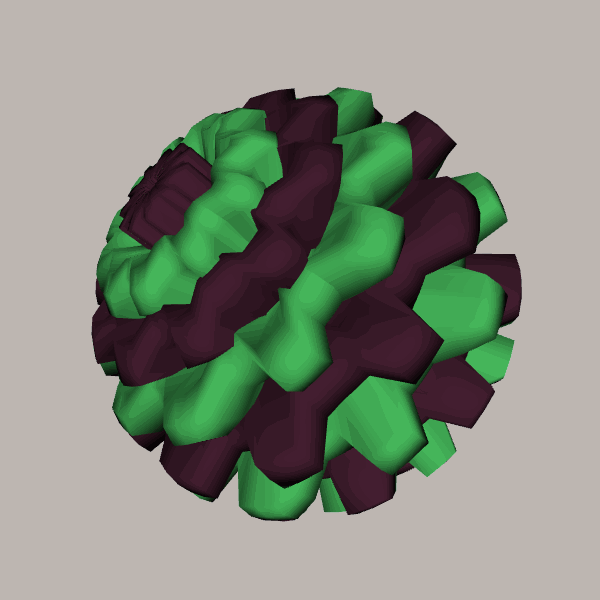
Background: light